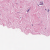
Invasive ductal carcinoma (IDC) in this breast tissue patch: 1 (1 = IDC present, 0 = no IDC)